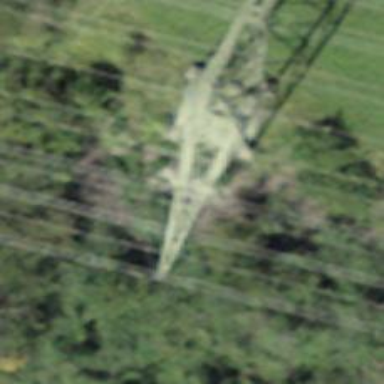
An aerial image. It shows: Power tower.